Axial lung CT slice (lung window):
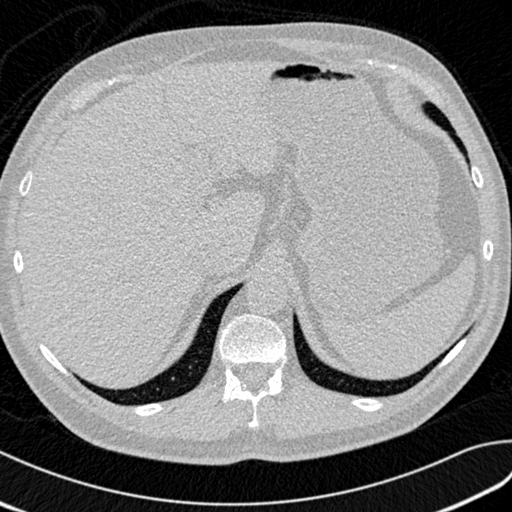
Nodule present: no